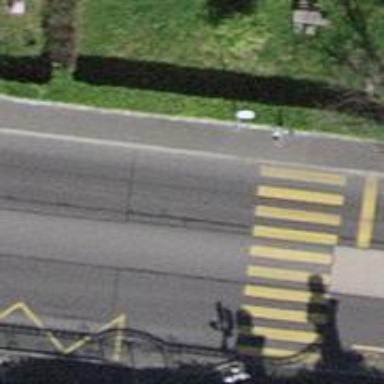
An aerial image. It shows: Trolleybus stop position for public transport.